Field crop: maize
Growth stage: 2
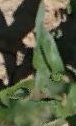
Species: maize